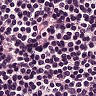
Metastatic tissue present: no